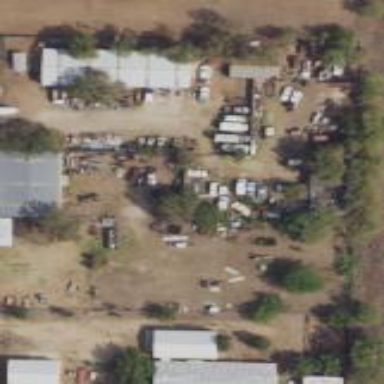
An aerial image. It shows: Industrial area designated as scrap yard.